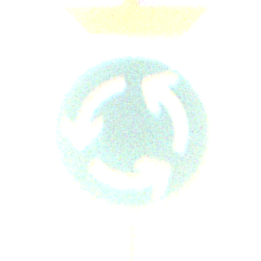
Verkehrszeichen: Kreisverkehr
Zusatzzeichen oben: Stop
Umgebung: Outdoor, Nature
Tageszeit: SunriseSunset
Wetter: PartlyCloudy
Licht: Natural
Jahreszeit: NotSpecified
Kontrast: MediumContrast